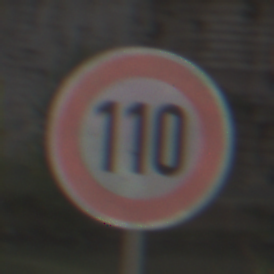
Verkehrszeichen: Geschwindigkeit110
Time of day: MorningAfternoon
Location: Outdoor (Suburban)
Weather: PartlyCloudy
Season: NotSpecified
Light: Natural